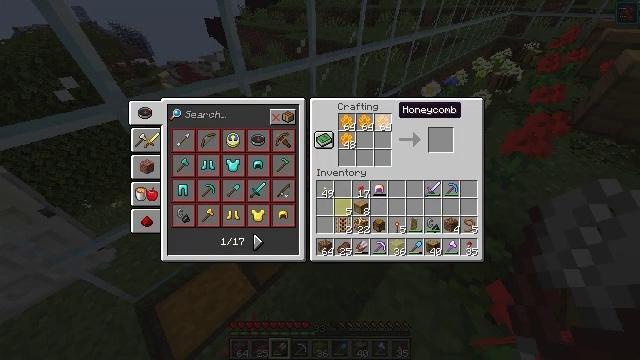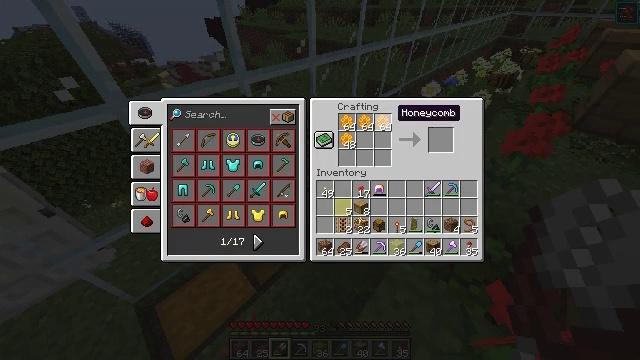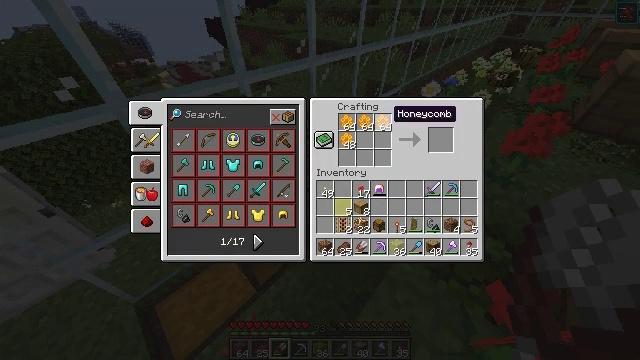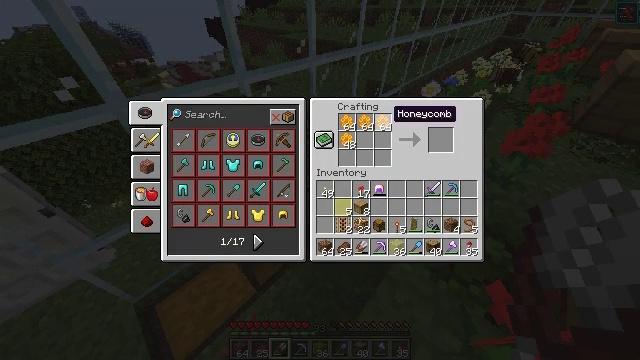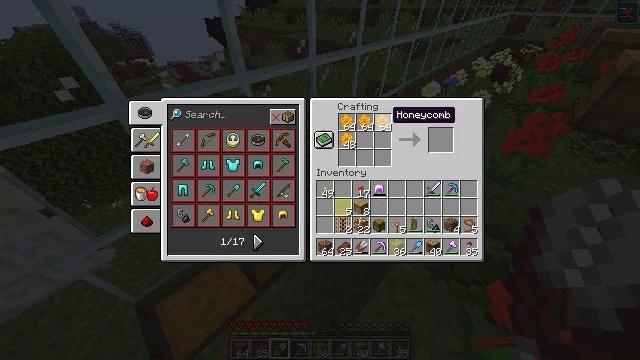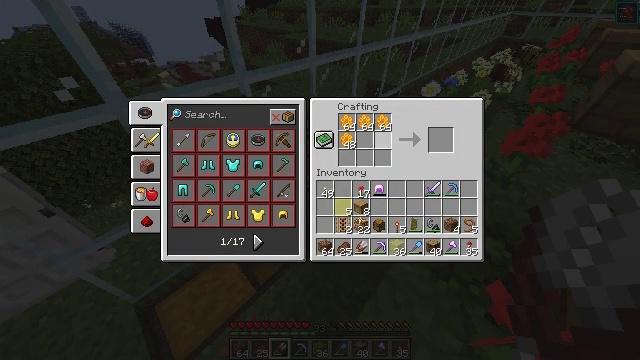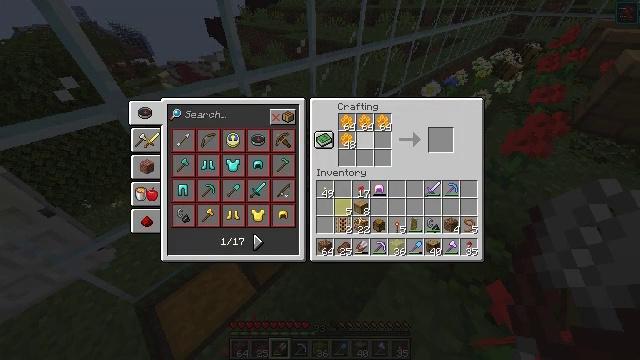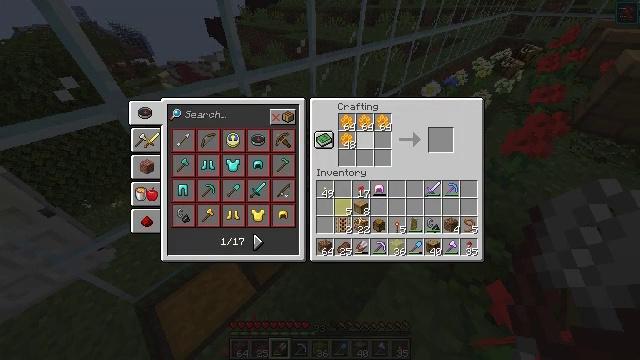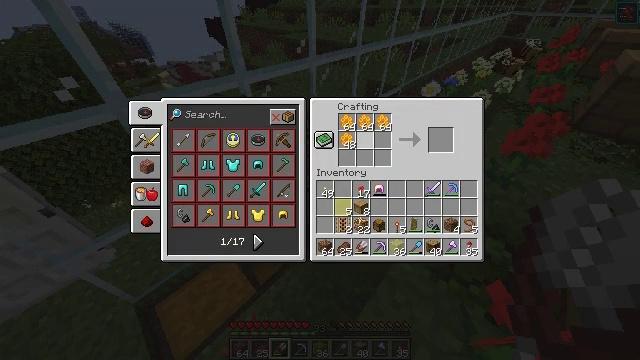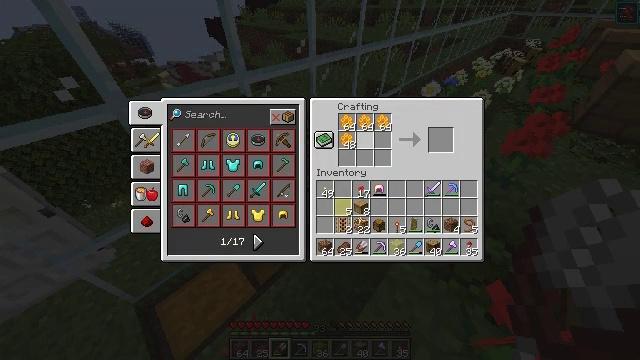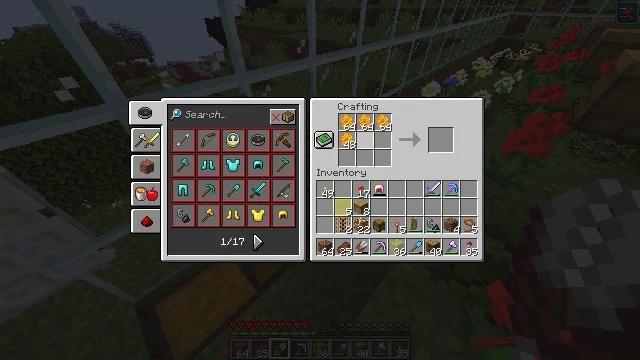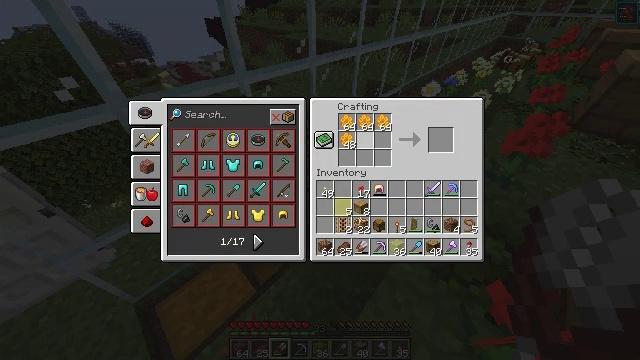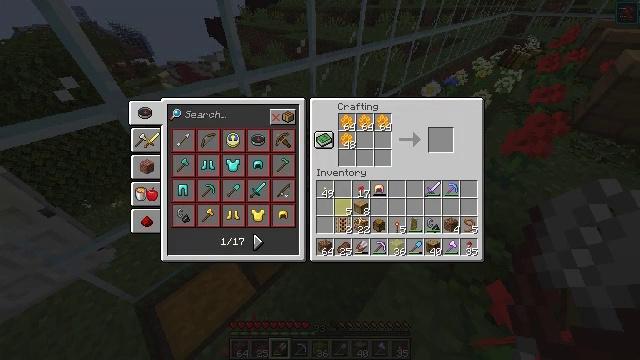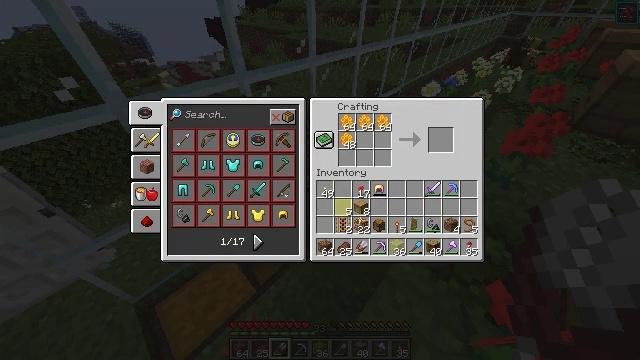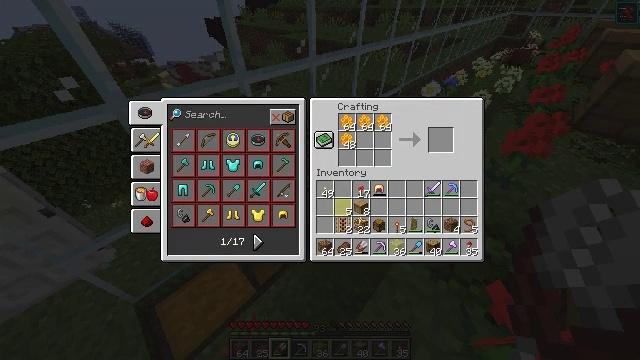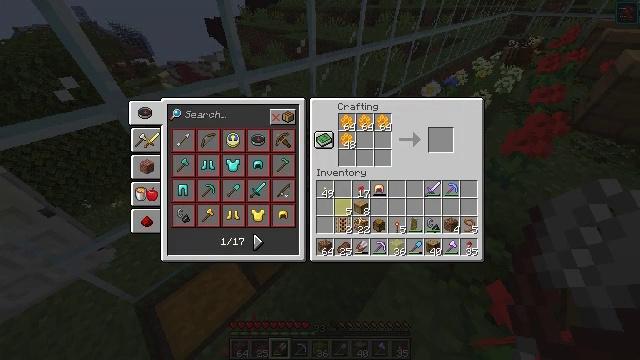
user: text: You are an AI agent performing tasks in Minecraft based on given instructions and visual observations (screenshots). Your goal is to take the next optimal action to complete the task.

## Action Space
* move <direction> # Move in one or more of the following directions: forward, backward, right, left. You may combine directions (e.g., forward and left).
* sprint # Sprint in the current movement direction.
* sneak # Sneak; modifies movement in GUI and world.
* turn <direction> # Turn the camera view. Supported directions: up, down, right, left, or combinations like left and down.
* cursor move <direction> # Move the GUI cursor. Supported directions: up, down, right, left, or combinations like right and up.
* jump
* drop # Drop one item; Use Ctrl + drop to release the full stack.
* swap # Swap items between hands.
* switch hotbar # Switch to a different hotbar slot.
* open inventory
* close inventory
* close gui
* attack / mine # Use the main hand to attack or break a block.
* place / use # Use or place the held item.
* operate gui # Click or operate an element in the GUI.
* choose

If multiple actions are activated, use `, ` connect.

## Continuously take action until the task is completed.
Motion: motion action
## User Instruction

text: Create a honeycomb block using the crafting table.
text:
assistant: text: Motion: operate gui
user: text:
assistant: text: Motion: operate gui
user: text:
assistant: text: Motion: operate gui
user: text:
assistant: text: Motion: operate gui
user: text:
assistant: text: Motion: cursor move left and down
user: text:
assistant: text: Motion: cursor move left and down
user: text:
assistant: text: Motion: no_op
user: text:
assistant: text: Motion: no_op
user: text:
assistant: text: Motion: no_op
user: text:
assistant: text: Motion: no_op
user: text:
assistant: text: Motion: no_op
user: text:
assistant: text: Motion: cursor move right and up
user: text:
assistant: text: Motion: cursor move right and up
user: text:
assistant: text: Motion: no_op
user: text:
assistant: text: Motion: cursor move left and down
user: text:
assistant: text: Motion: cursor move left
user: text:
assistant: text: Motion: no_op
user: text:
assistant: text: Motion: no_op
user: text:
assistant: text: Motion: no_op
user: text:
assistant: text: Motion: operate gui
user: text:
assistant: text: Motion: cursor move left and down
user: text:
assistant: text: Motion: cursor move down
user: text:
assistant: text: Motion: no_op
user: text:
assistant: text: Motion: no_op
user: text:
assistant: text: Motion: no_op
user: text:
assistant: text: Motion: operate gui
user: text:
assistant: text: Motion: operate gui
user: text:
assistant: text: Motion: no_op
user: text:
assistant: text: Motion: no_op
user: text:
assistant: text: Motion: no_op